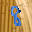
Label: 8